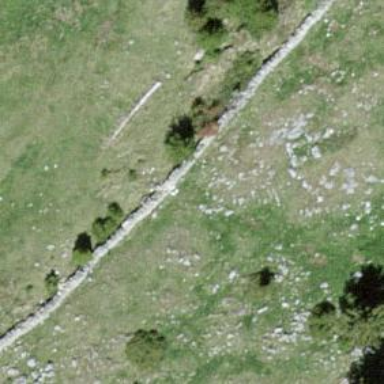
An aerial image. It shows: Wall barrier.